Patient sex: M
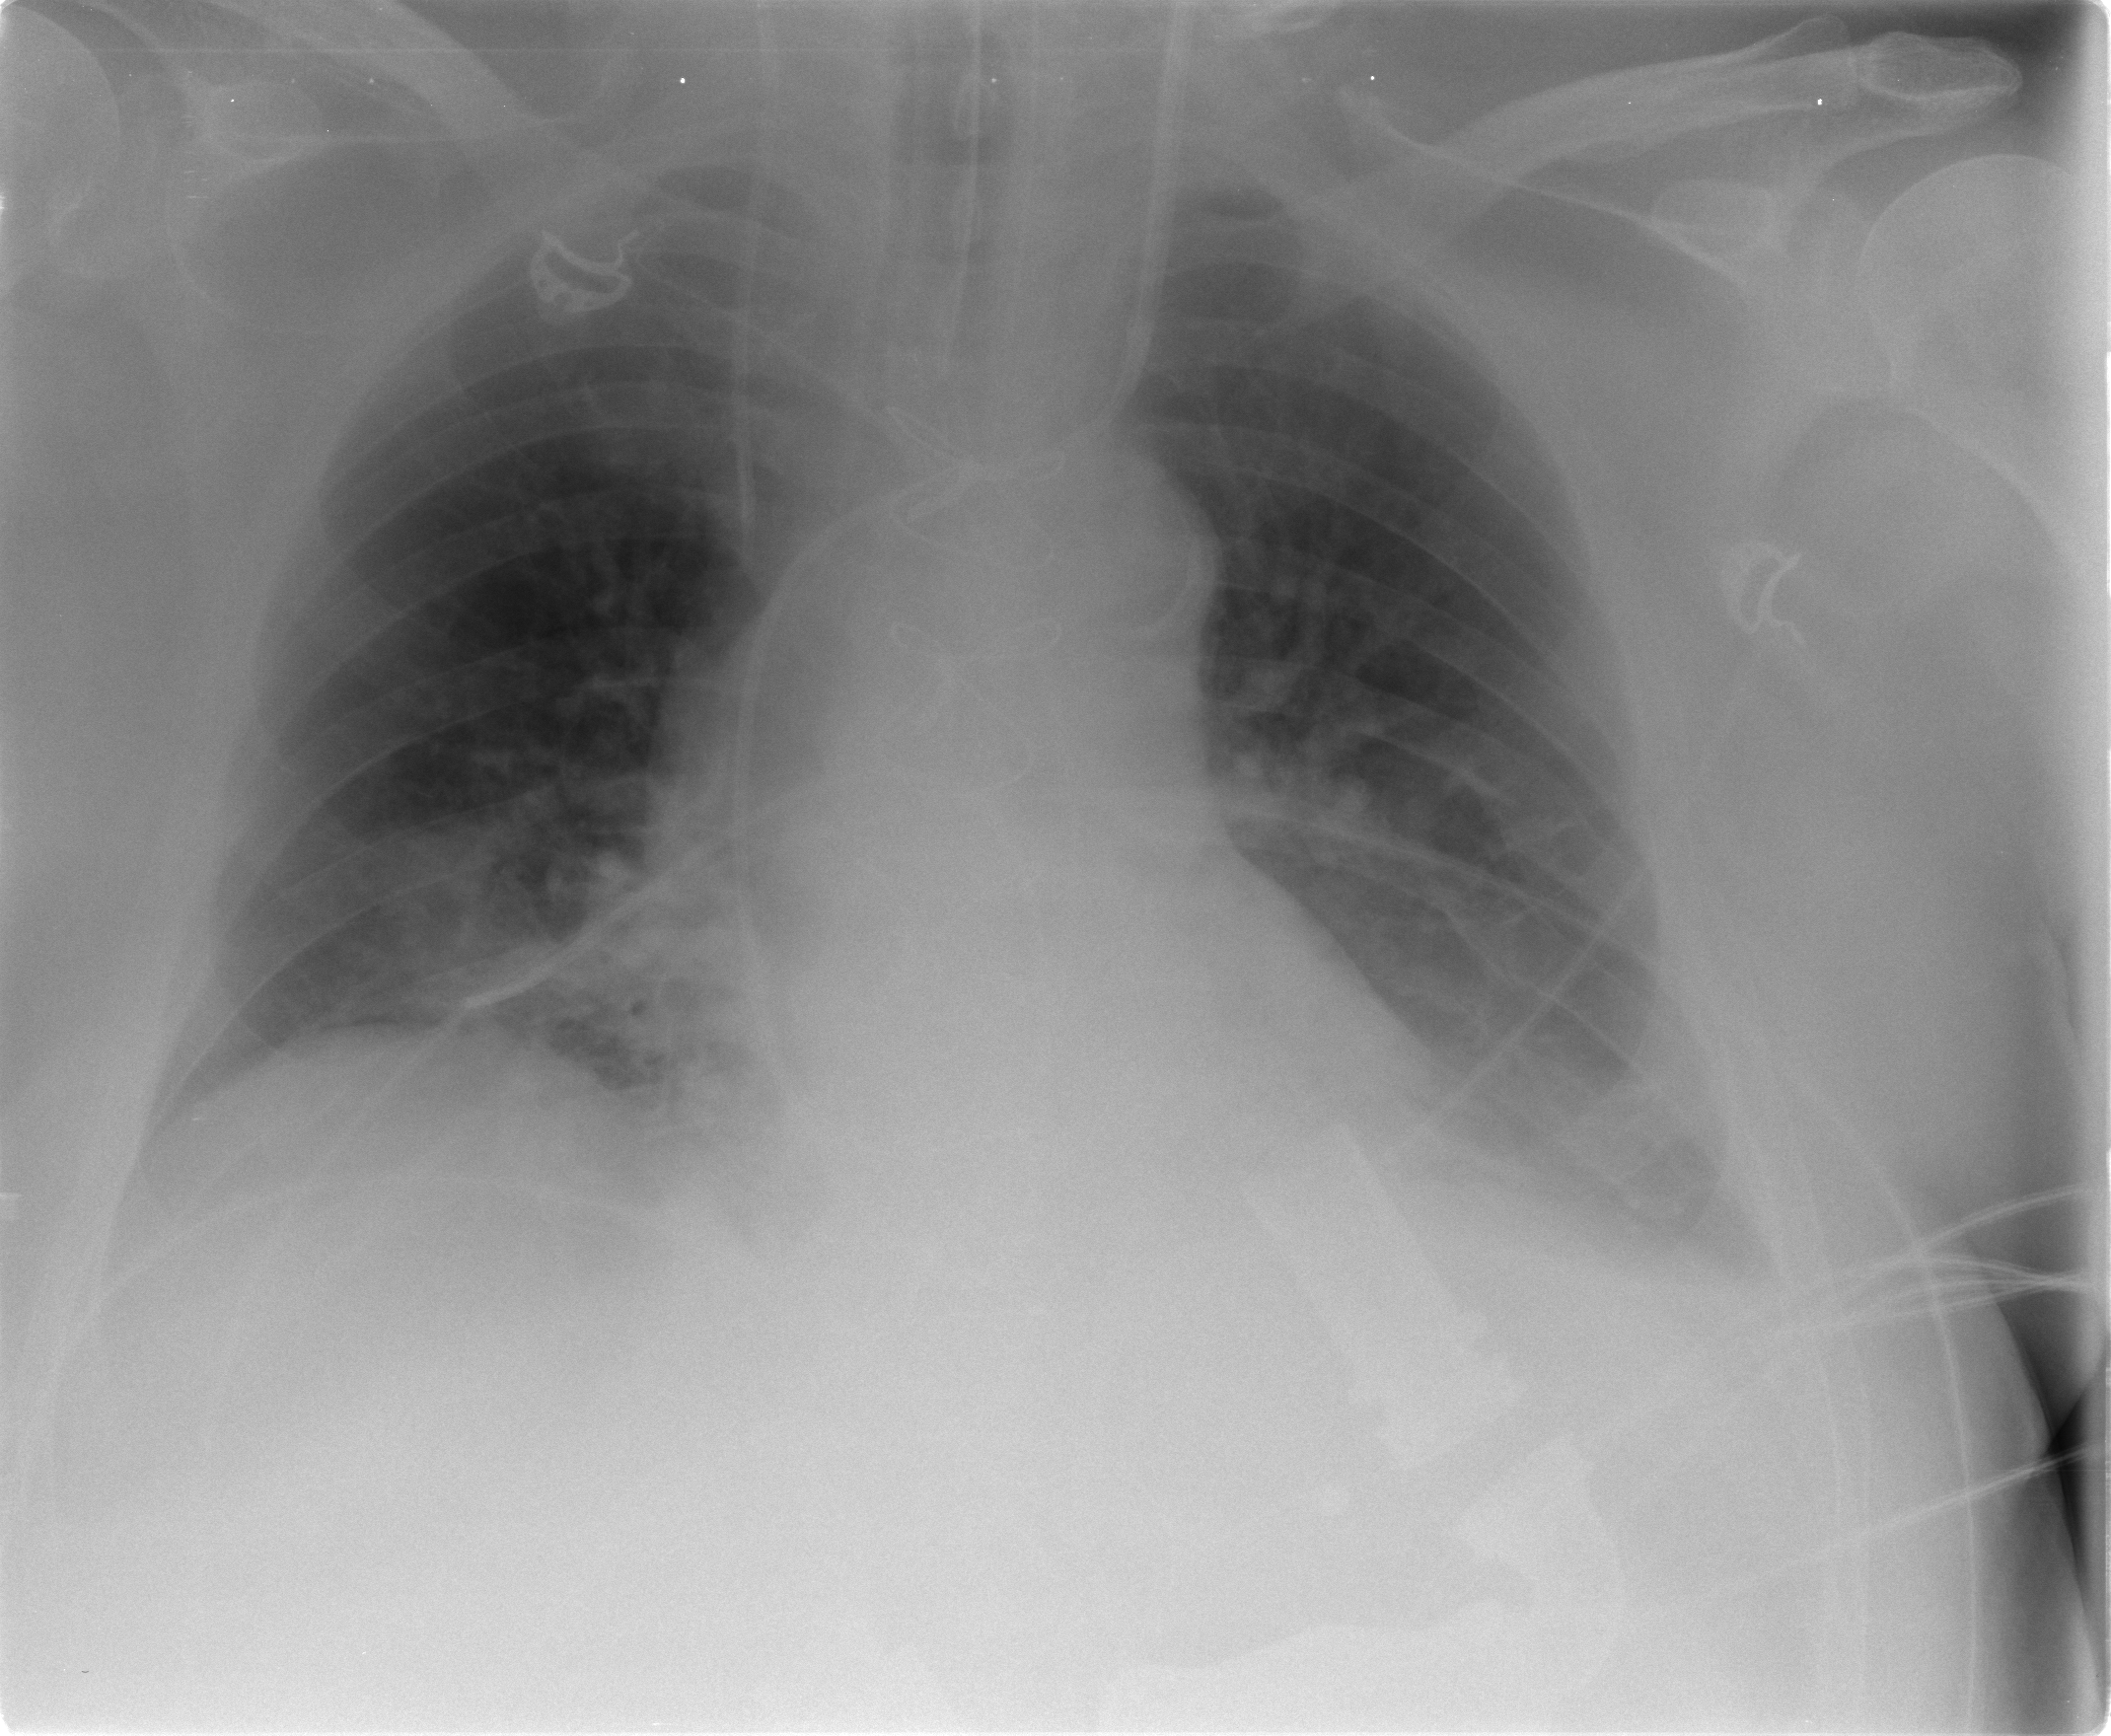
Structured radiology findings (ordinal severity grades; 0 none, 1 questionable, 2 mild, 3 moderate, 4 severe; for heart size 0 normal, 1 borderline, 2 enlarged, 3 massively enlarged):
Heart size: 0
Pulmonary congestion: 2
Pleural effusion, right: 0
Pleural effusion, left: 1
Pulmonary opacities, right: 2
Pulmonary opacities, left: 0
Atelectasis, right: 2
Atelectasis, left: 2